Aerial crown-view tile of a tropical tree (Barro Colorado Island, Panama), acquired 20250512:
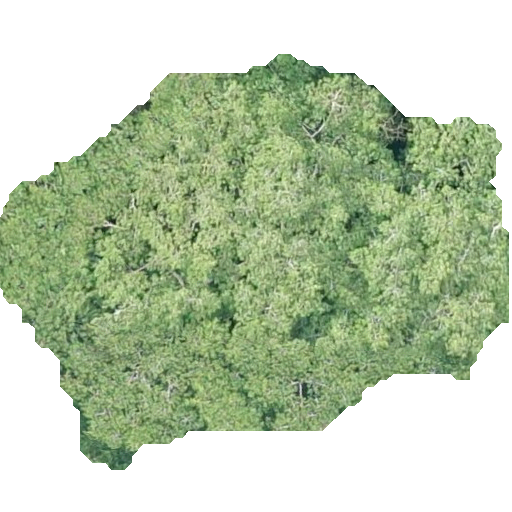
Species: Virola surinamensis
GBIF accepted scientific name: Virola surinamensis
Crown area: 215.173 m²